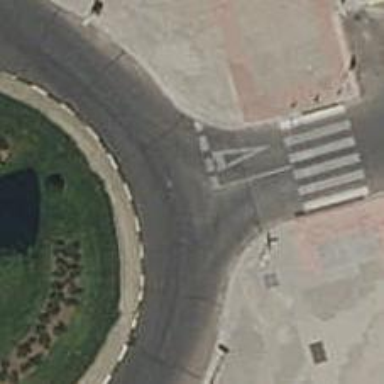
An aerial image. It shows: Residential road with asphalt surface leading to roundabout.